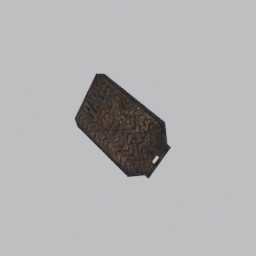
Label: mechanical